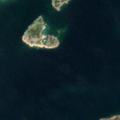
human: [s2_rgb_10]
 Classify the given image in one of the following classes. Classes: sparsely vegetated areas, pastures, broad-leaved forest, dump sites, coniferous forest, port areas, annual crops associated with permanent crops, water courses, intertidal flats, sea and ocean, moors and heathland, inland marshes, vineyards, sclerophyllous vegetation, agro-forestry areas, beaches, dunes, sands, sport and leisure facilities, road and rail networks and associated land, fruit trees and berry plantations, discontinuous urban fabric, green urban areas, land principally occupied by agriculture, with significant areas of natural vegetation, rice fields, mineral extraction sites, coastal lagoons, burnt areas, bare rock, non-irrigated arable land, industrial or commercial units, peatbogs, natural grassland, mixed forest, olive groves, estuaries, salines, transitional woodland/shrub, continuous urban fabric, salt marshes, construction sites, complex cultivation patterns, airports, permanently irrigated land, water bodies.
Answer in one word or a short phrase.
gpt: bare rock, sea and ocean